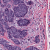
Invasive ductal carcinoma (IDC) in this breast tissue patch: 1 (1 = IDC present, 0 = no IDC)